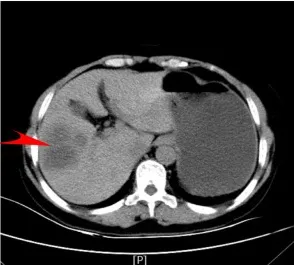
Patient's preoperative abdominal CT axial scan and enhancement. (A) Plain phase.
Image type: radiology (ct)